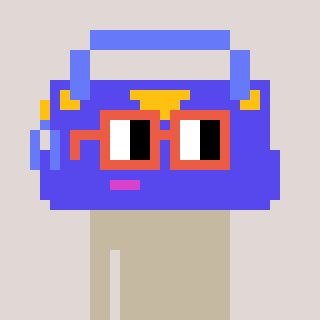
a pixel art character with square orange glasses, a bag-shaped head and a grayscale-colored body on a warm background